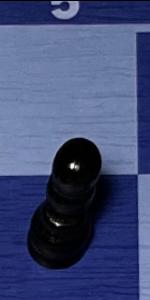
Label: Pawn_Black